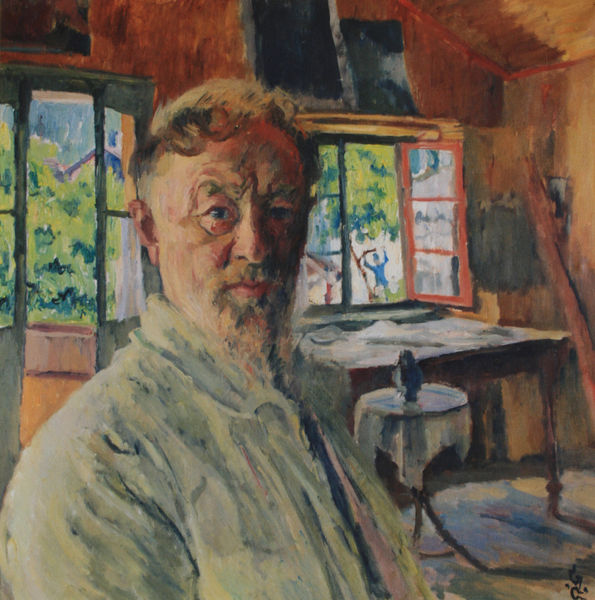
Titel: Autoritratto, letztes Selbstbildnis
Künstler: Giovanni Giacometti
Institution: Privatbesitz
Schlagwörter: baum, blau, blätter, dunkel, gemälde, himmel, kopf, laub, mann, schatten, weiß, aquarell, bäume, cezanne, gelb, grün, impressionismus, landschaft, ocker, sitzen, braun, bunt, fenster, frisur, glas, grau, haar, hell, hintergrund, holz, licht, mund, nase, ohr, orange, raum, schwarz, stirn, tisch, tische, tür, zimmer, ausblick, blick, dach, haus, rot, expressionismus, malerei, alt, bart, blond, hemd, wand, arm, augen, falten, gesicht, inkarnat, kragen, mensch, vollbart, bild, bildnis, portrait, porträt, signatur, tischdecke, tischtuch, vorhang, öl, brücke, sonne, boden, auge, haare, halbfigur, interieur, mantel, realismus, decke, innen, kind, augenbrauen, en face, frontal, lippen, locken, ohren, rosa, garten, vase, aussicht, balkon, terrasse, sommer, papier, schreibtisch, ecke, man, alter mann, abstrakt, giebel, violett, van gogh, ölgemälde, leiter, luft, duktus, draussen, impressionistisch, ernst, brauen, pupillen, atelier, maler, tischchen, stube, wange, oberkörper, selbstporträt, klimt, lider, baumkronen, abbild, gauguin, foto, wände, corinth, lovis, offen, fensterrahmen, scheiben, paul, brett, künstler, augenringe, selbstbildnis, kittel, photo, flecken, selbstportrait, werkstatt, runzeln, männlich, portät, offenes fenster, bauernhaus, schräge, kate, arbeitstisch, fensterflügel, weißes hemd, ros, dachschräge, farbflecken, corinth; lovis, selbst, hinaus, einfall, ego, face en face, malerkittel, terrassentür, lblond, runder tisch, 19. jahrhundert, ipressionismus, pg, ruben, fbild, ceuanne, selbsto